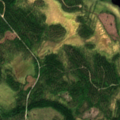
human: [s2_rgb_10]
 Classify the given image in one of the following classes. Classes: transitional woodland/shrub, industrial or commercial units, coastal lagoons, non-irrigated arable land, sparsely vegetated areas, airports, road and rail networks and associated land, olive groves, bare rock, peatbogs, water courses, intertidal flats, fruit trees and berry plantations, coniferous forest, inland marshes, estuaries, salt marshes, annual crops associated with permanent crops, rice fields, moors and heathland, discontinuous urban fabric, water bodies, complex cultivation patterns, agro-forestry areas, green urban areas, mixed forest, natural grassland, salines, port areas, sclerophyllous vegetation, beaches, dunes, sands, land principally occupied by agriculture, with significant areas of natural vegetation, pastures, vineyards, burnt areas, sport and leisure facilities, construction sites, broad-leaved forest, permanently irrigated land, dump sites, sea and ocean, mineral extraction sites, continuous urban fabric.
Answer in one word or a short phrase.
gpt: coniferous forest, mixed forest, transitional woodland/shrub, peatbogs, water bodies